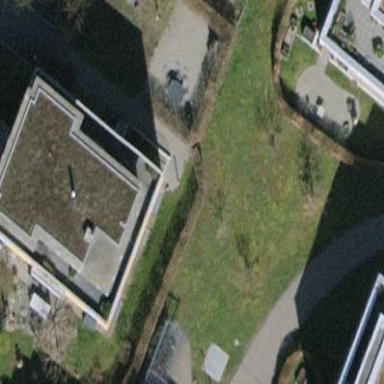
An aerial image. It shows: Flat-roofed building.